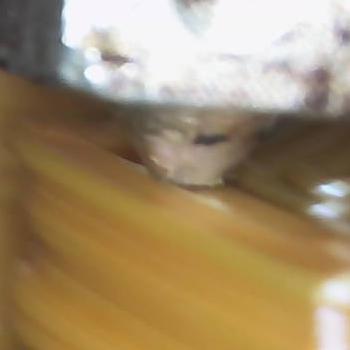
Flow rate: 208%